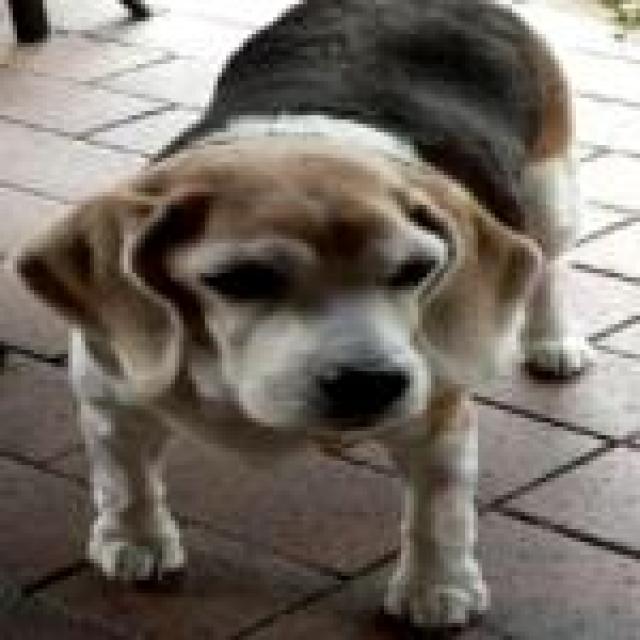
Healthy canine skin — no visible lesions, inflammation, or abnormalities. The skin and coat appear normal.